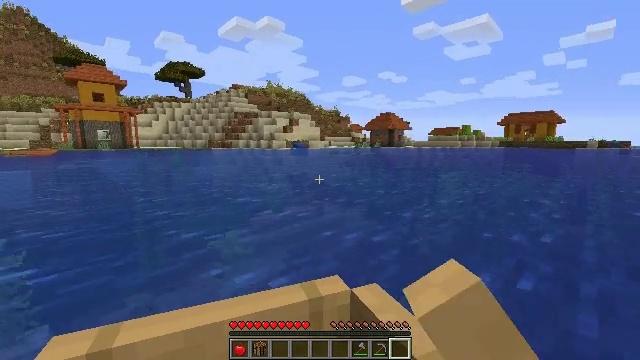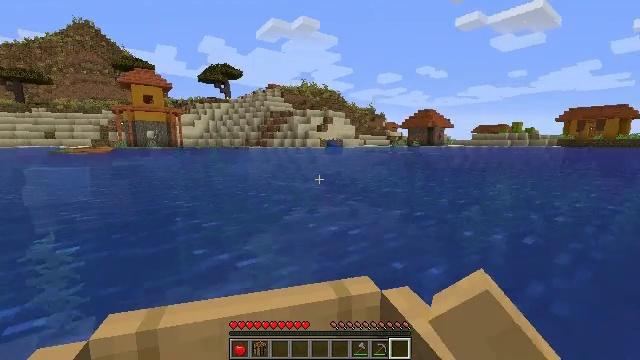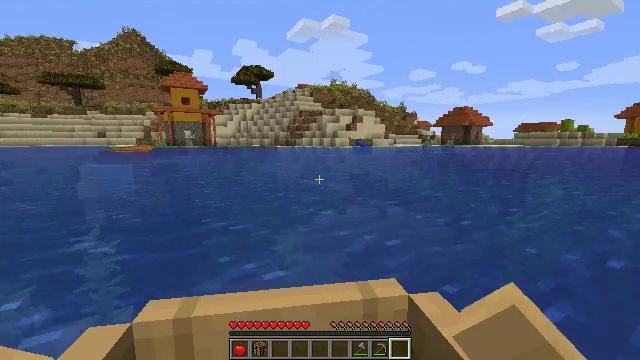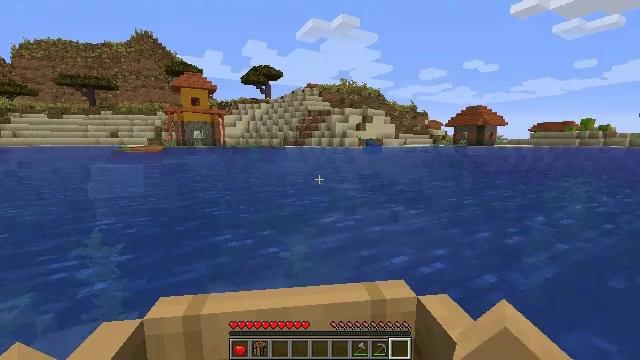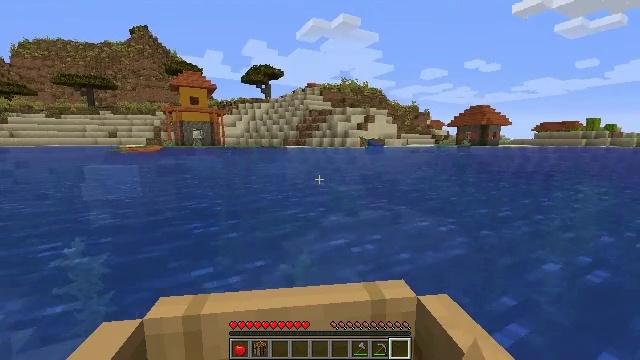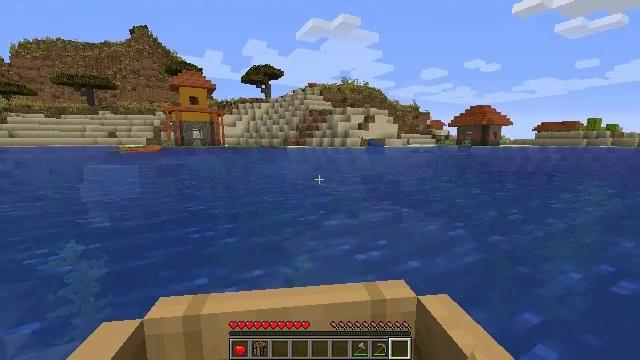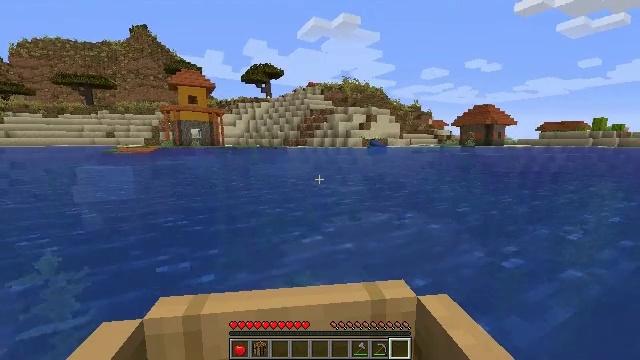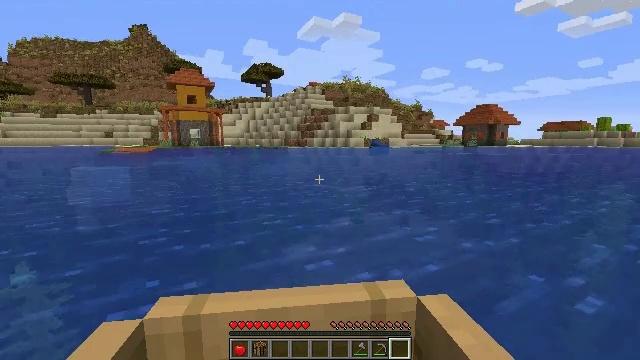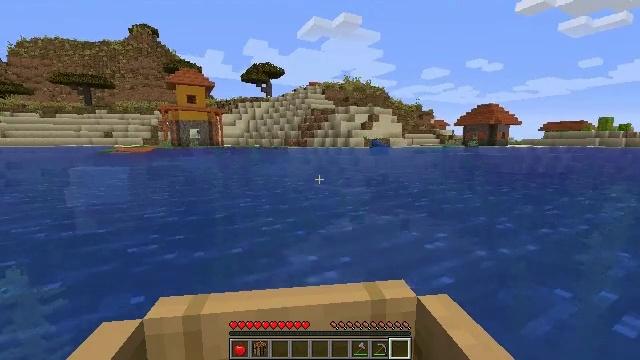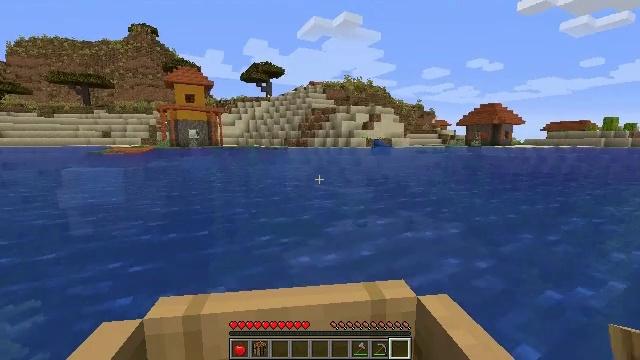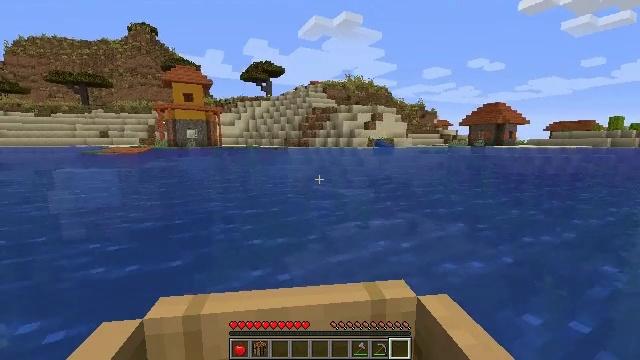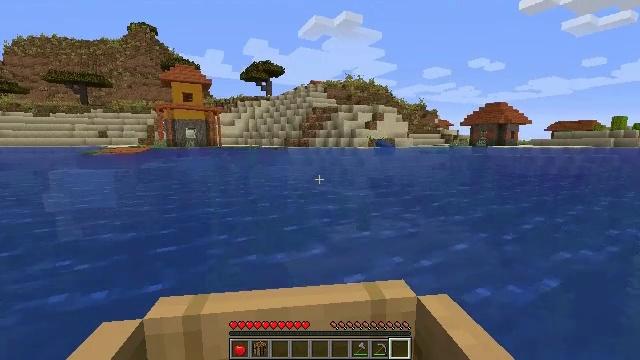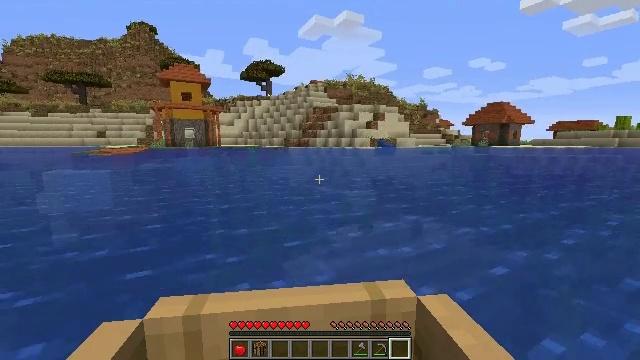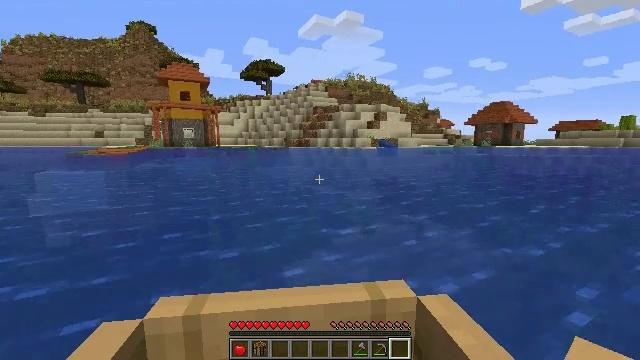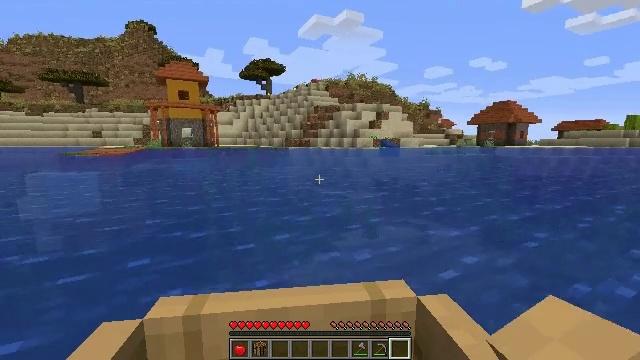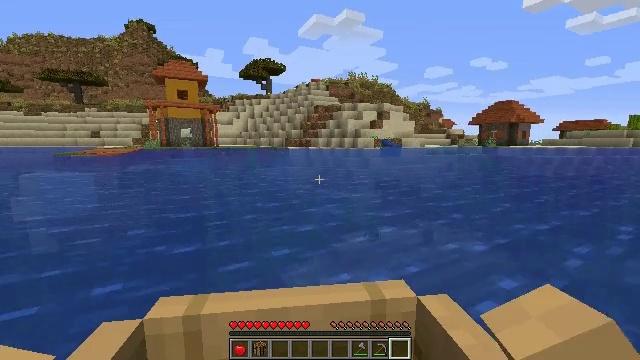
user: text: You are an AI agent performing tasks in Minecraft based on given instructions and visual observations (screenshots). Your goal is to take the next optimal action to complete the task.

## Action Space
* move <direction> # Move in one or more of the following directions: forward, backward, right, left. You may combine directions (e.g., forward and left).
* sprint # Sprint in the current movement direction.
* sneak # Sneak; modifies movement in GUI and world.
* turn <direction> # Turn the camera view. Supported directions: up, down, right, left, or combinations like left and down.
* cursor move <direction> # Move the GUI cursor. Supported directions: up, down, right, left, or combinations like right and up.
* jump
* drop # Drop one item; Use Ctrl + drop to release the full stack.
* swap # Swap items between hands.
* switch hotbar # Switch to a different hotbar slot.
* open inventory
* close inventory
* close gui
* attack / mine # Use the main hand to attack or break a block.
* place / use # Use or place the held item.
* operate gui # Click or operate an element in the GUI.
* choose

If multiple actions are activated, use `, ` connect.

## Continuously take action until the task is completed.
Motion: motion action
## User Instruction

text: Destroy the orange bed to move it.
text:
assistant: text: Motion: move forward, turn left
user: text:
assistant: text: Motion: move forward, turn left
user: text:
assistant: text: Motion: move forward, turn left
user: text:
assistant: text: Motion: move forward
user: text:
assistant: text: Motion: move forward
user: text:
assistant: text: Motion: move forward
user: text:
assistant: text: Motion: move forward
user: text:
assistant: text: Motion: move forward
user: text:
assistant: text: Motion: move forward
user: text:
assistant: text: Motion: move forward
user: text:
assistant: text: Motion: move forward
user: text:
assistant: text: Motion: move forward
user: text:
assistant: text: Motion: move forward
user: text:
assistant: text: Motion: move forward
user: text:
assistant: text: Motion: move forward
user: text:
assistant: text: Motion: move forward
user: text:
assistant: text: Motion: move forward
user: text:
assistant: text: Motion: move forward
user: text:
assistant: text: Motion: move forward
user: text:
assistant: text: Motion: move forward
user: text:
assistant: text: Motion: move forward
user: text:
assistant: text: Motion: move forward
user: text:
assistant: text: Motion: move forward, turn right
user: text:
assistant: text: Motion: move forward, turn right
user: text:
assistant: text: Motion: move forward, turn right
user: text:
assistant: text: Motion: move forward
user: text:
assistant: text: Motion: move forward
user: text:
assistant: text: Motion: move forward
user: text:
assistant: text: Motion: move forward
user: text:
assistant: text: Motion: move forward